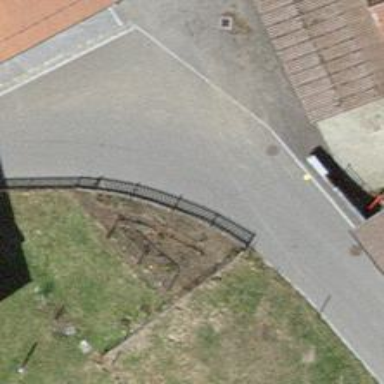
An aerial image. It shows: Wooden fence.